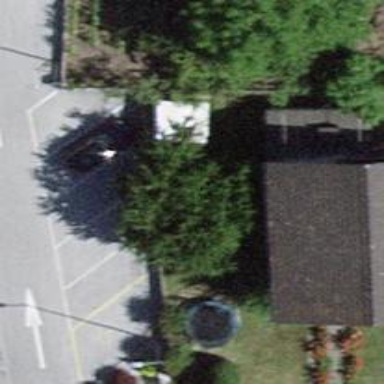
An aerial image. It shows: Charging station.